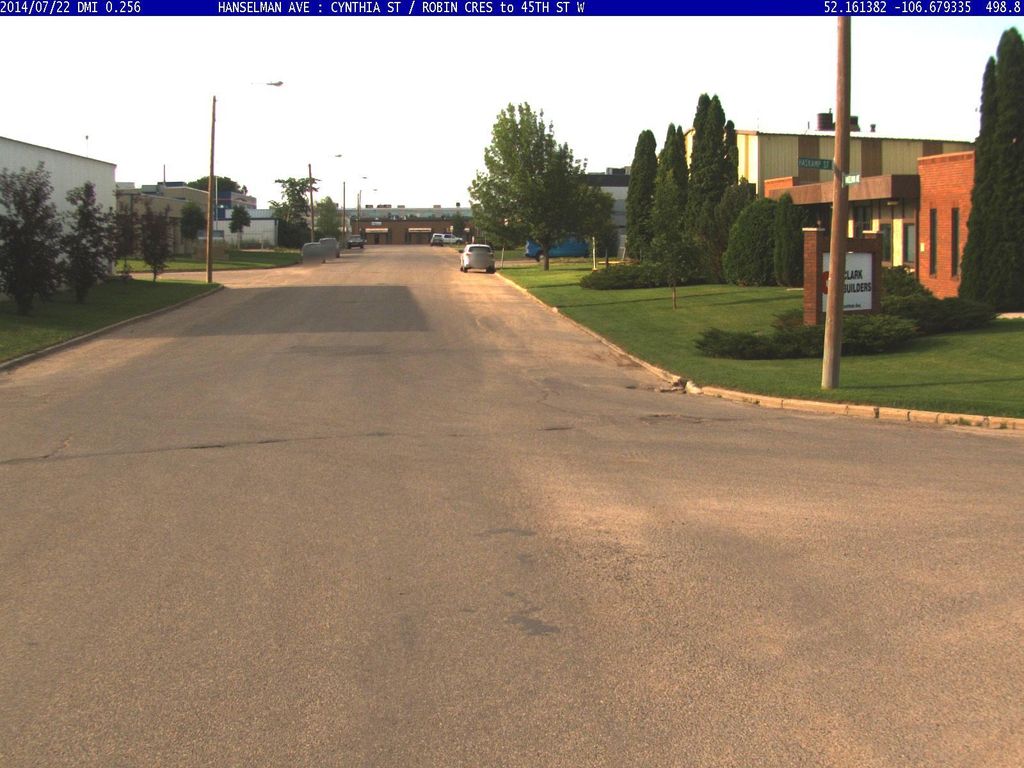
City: saskatoon